Chest X-ray. View position: PA
Patient age: 50
Patient sex: F
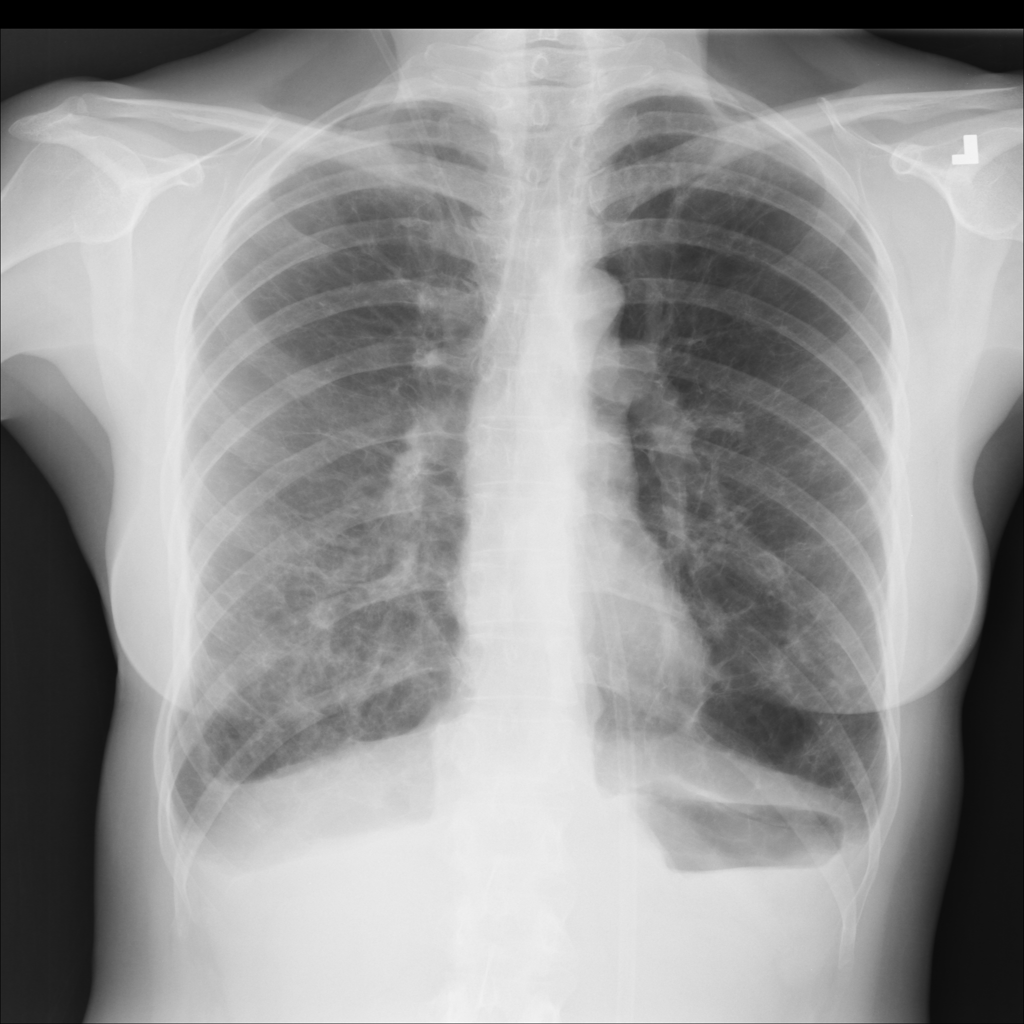
Finding: Pneumothorax